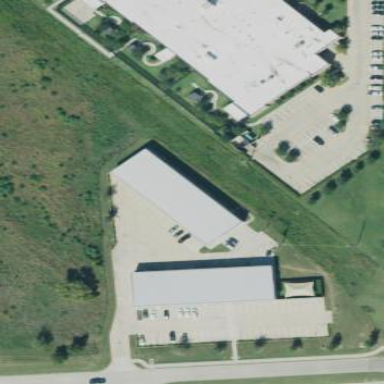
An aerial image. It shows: Commercial building.